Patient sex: M
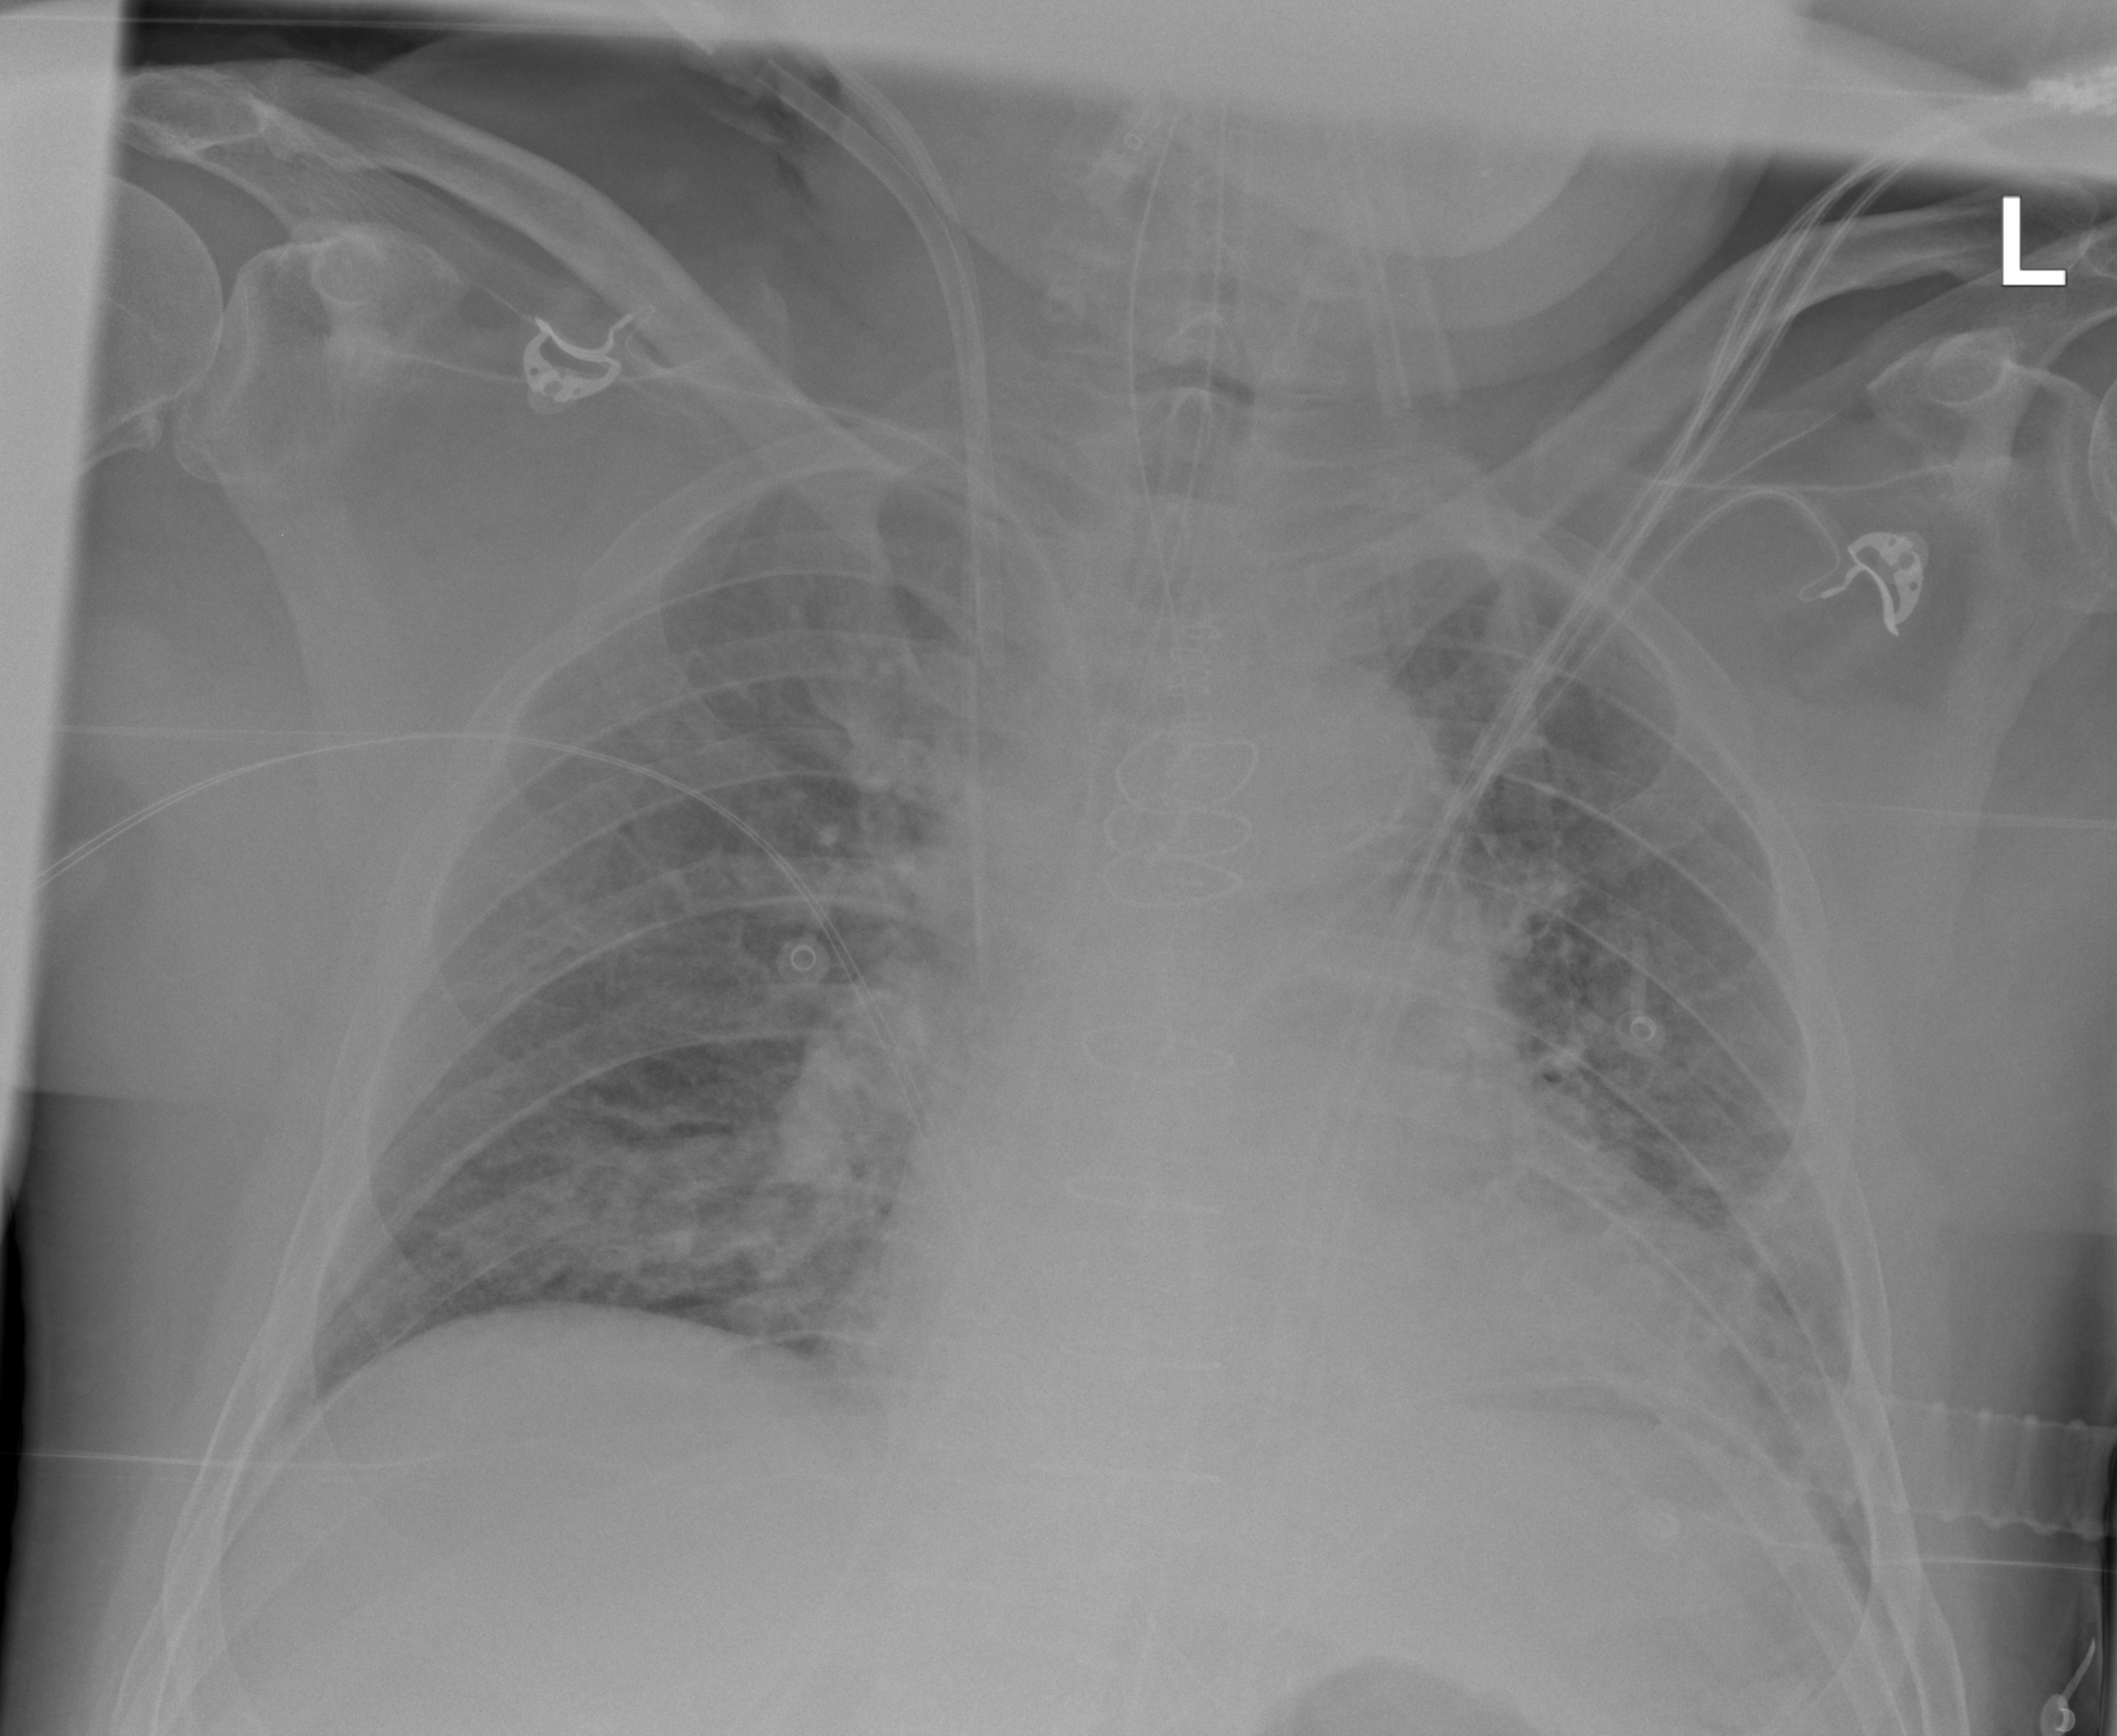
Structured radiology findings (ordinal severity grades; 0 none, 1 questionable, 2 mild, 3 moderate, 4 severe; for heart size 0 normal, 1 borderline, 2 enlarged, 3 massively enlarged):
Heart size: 2
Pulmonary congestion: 2
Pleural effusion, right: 0
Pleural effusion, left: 2
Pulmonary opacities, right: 2
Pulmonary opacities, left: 2
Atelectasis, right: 2
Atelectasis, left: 2